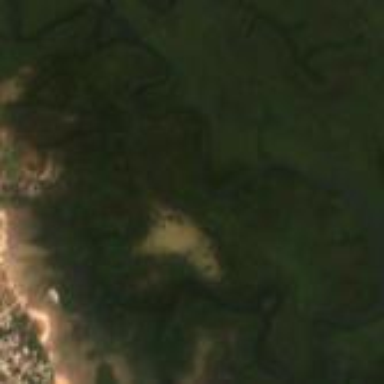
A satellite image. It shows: Beautiful mangrove wetland area.